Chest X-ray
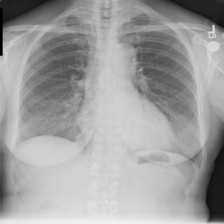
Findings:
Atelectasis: negative
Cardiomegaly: negative
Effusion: negative
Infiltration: negative
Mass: negative
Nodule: negative
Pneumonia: negative
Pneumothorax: negative
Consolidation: negative
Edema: negative
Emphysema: negative
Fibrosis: negative
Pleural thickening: negative
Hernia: negative